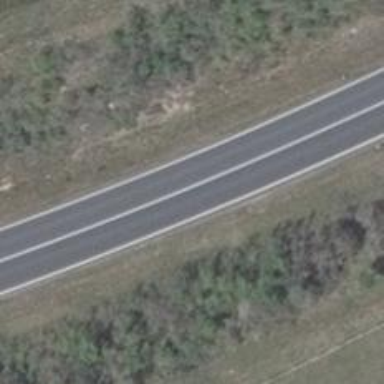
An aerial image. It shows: Asphalt road classified as primary highway which is motorroad.